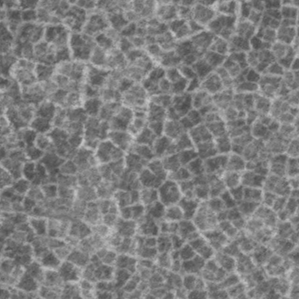
Label: frost